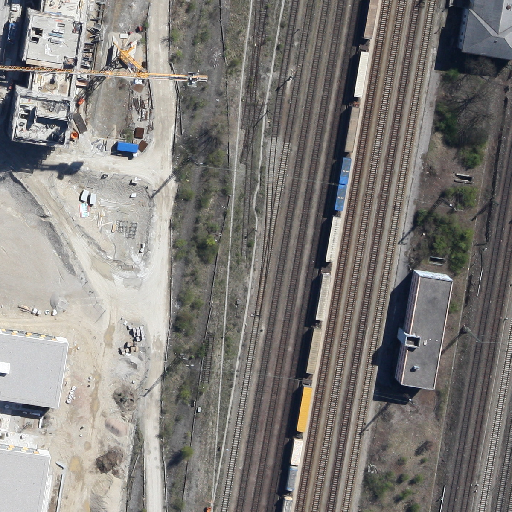
Referring expression: impervious surface